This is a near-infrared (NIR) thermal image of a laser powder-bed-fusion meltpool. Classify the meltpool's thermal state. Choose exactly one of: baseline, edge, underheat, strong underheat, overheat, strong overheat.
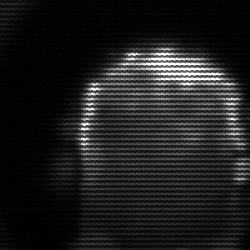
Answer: baseline